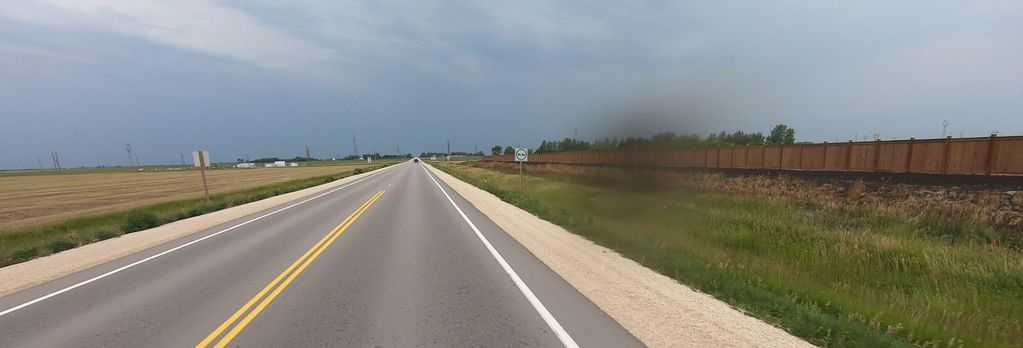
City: winnipeg